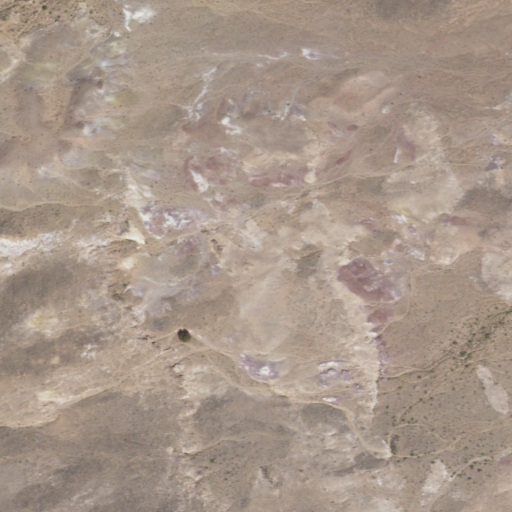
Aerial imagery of cliff(s) in Arizona named Tse Lichii Point containing grassland and shrub